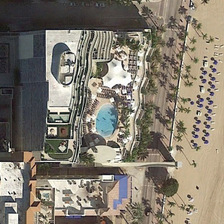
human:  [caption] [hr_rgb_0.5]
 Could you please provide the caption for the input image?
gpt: there is a swimming pool in front of the building .

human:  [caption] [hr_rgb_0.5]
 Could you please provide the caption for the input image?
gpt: a lot of coconut trees were planted on the side of the beach .

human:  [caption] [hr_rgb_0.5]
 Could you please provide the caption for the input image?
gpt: a lot of coconut trees were planted on the side of the beach .

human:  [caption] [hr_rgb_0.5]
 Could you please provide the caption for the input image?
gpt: there is a swimming pool in front of the building .

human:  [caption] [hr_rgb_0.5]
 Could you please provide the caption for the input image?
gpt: a lot of coconut trees were planted on the side of the beach .